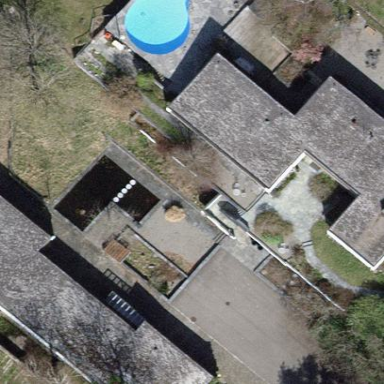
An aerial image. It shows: Detached building with saltbox roof shape.